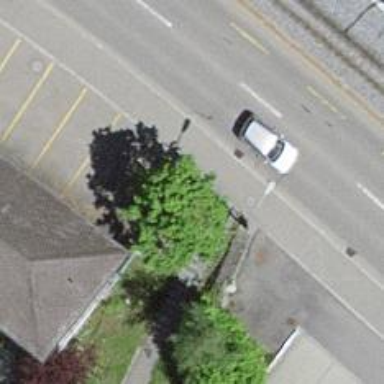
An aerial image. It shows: Sidewalk.